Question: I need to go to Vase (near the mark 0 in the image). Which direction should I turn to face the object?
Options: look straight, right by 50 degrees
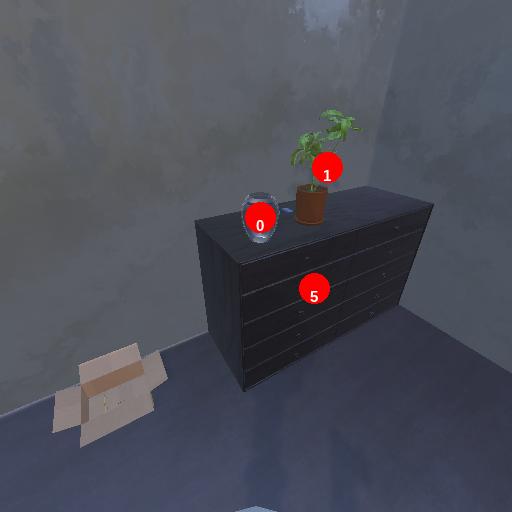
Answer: look straight